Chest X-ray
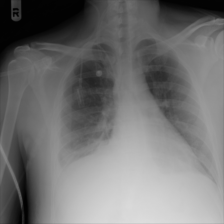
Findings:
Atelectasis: negative
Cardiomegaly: negative
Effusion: positive
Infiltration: negative
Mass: negative
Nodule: negative
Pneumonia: negative
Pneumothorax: negative
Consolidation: negative
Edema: negative
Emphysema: negative
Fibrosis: negative
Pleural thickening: negative
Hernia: negative